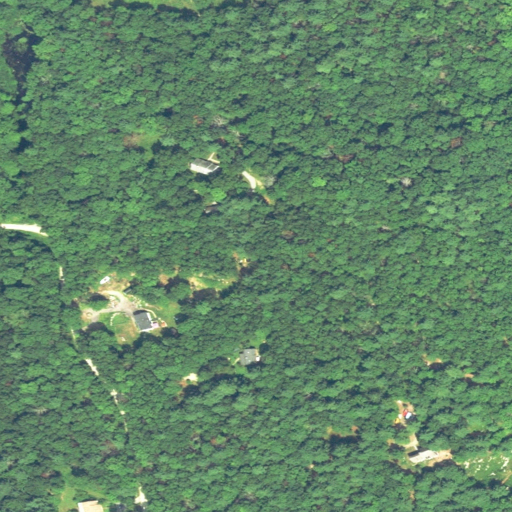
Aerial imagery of mountain in Rhode Island named Biscuit Hill containing mixed forest, deciduous forest, open development, grassland, shrub, woody wetlands, low intensity development, and evergreen forest